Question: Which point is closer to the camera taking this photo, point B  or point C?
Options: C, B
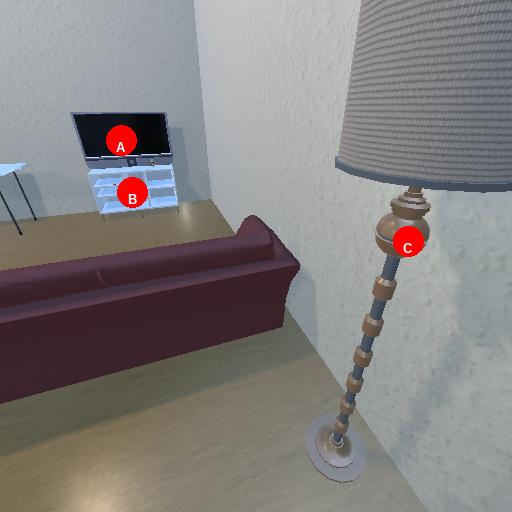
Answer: C